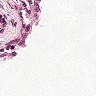
Metastatic tissue present: no